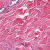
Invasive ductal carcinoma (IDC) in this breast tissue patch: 0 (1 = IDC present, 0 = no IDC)